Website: macys
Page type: review-order
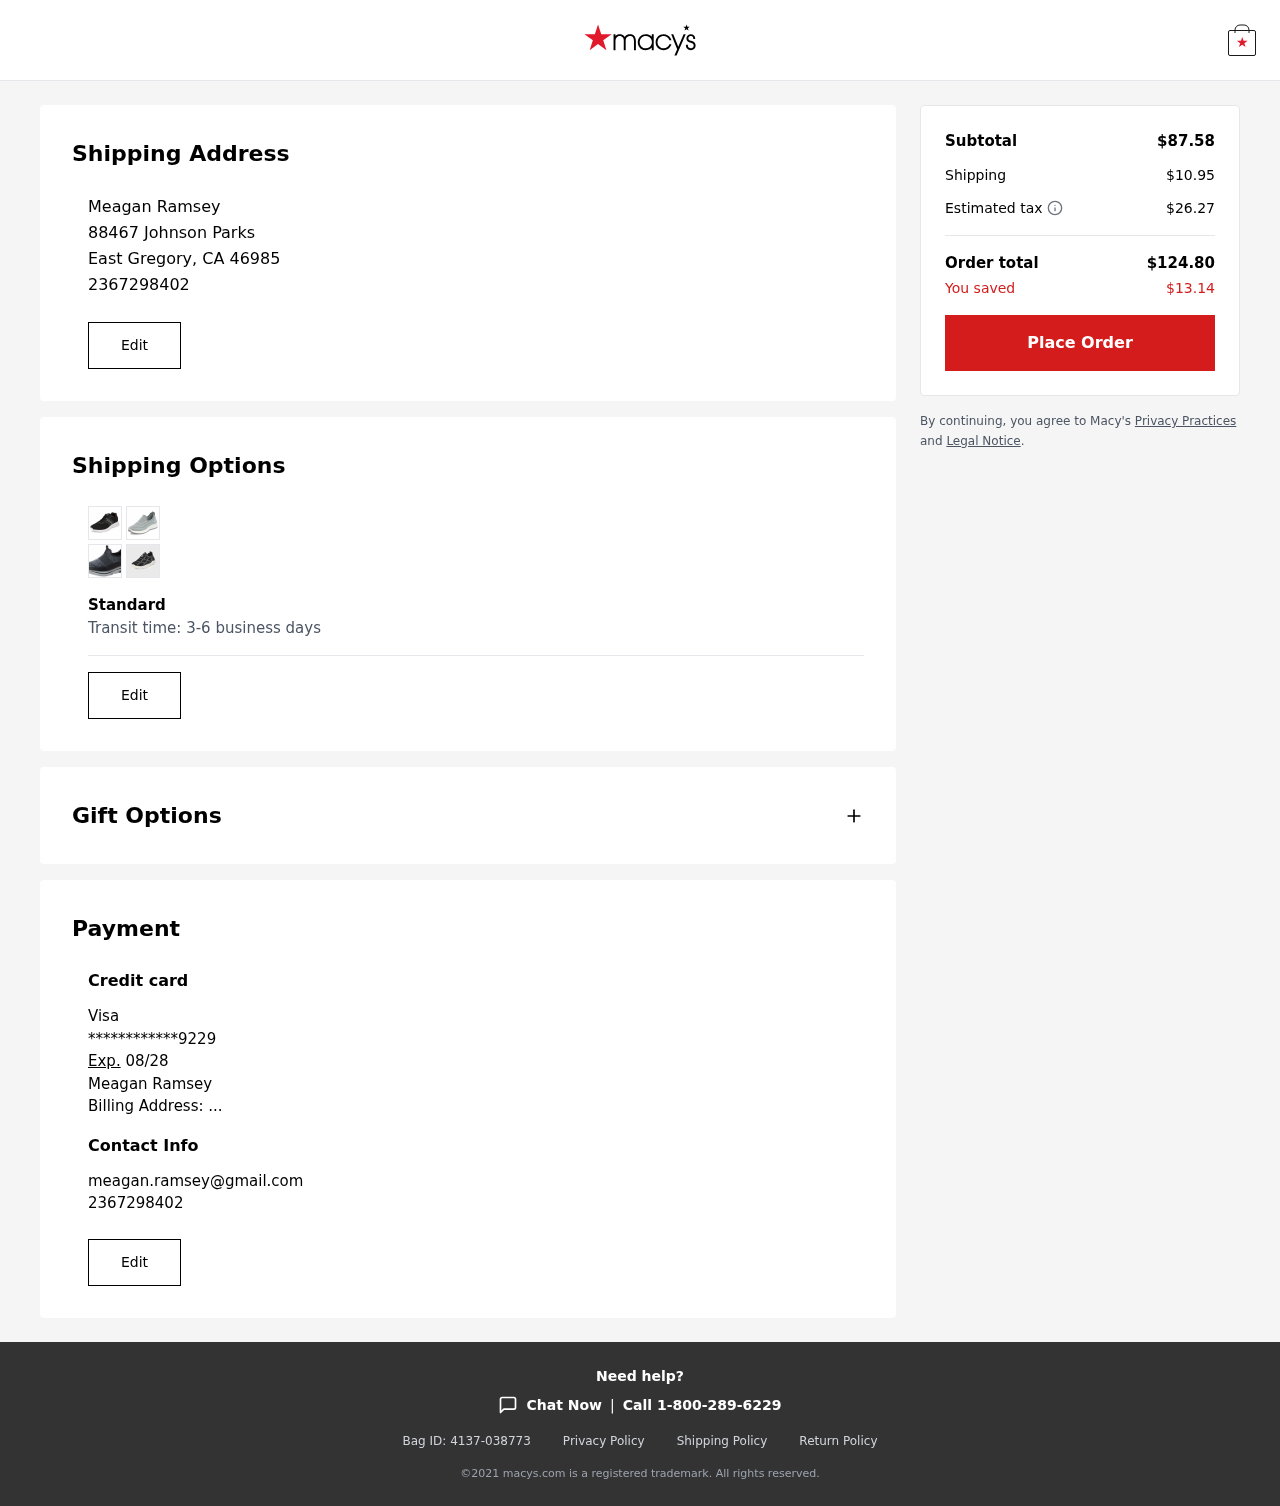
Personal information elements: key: PII_CARD_EXPIRY
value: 08/28
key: PII_CARD_LAST4
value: ************9229
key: PII_CARD_TYPE
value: Visa
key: PII_EMAIL2
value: meagan.ramsey@gmail.com
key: PII_FULLNAME
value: Meagan Ramsey
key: PII_FULLNAME2
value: Meagan Ramsey
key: PII_PHONE
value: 2367298402
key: PII_PHONE2
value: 2367298402
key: PII_STREET
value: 88467 Johnson Parks
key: PII_STREET2
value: ...
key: PII_CITY_STATE_ZIP
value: East Gregory, CA 46985
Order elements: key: ORDER_SUBTOTAL
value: $87.58
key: ORDER_SHIPPING_COST
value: $10.95
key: ORDER_TAX
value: $26.27
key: ORDER_TOTAL
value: $124.80
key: ORDER_SAVINGS
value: $13.14